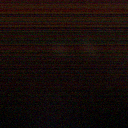
Screen state: off